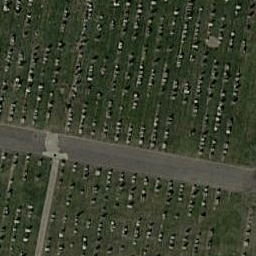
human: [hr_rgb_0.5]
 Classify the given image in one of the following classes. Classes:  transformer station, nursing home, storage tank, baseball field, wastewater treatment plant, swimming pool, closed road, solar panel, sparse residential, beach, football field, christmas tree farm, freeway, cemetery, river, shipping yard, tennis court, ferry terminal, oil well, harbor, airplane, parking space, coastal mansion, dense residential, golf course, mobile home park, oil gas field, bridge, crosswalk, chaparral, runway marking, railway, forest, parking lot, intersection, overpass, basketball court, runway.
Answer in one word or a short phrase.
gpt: cemetery